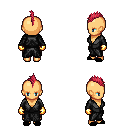
a pixel art fantasy rpg character, female body template, human, tanned skin, gray robe, gold greaves, ruby red mohawk hairstyle, gold gloves, black slippers, four views (front, back, left, right), 2x2 character sprite sheet, small pixel art, hard edges, no anti-aliasing